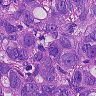
Metastatic tissue present: yes